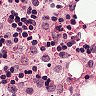
Metastatic tissue present: no